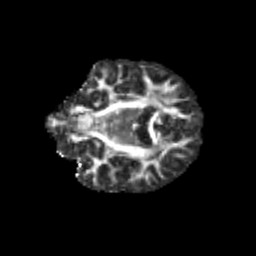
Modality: FA
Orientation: coronal
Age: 9
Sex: male
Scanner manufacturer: siemens
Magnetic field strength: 3 T
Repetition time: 3.8 s
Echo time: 0.07 s